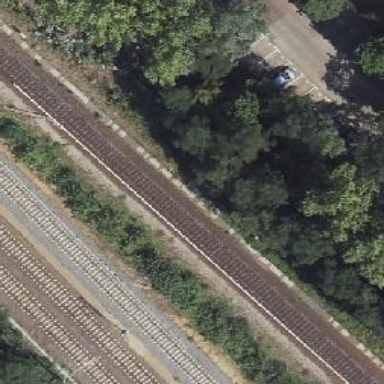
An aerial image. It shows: Railway signal.